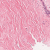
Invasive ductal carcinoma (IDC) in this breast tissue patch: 0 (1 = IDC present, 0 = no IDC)